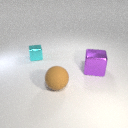
small cyan metal cube to the left of large purple metal cube